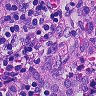
Metastatic tissue present: yes